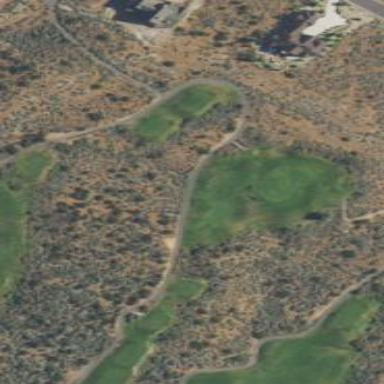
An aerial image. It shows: Rough grassy area used for golf.